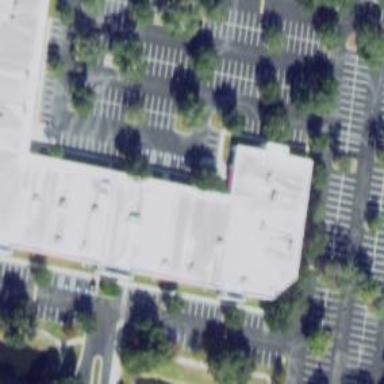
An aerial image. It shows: Parking space is available.